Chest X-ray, PA view. Patient: 47 years old, sex M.
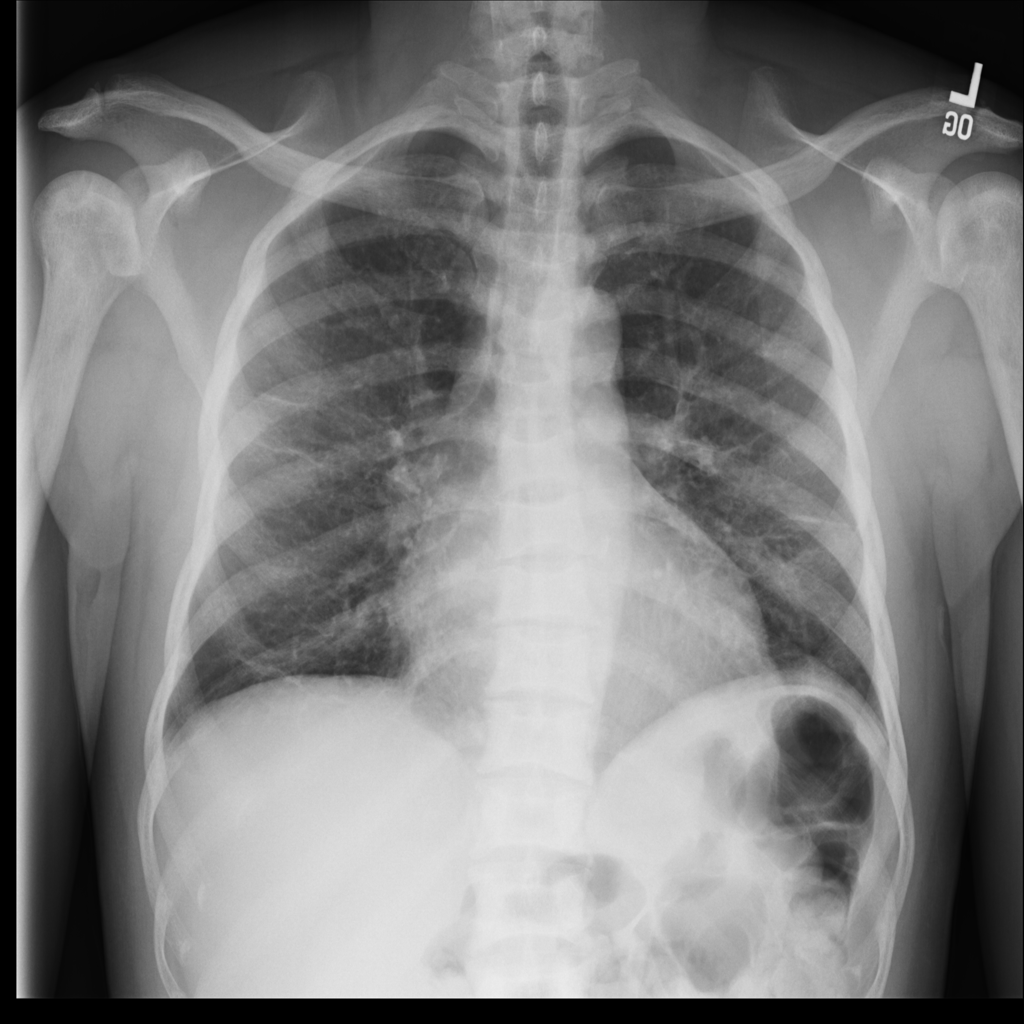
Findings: Cardiomegaly